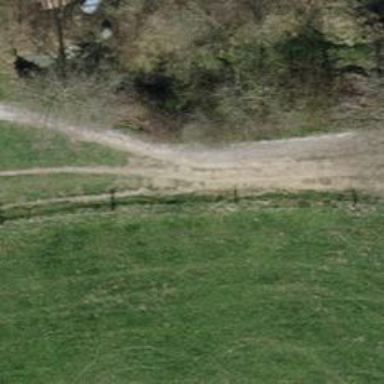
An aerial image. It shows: Footway.